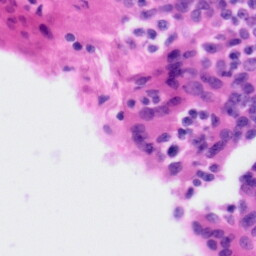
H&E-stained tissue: Tonsil